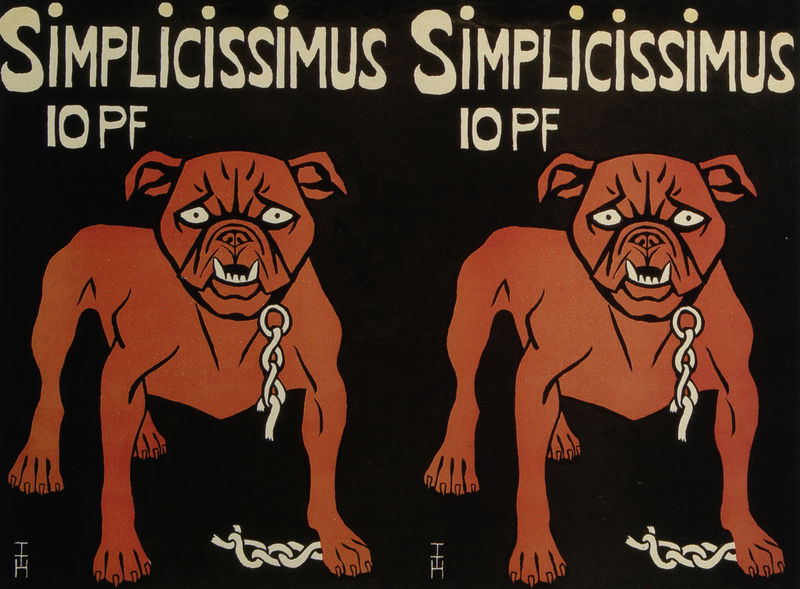
Titel: Plakat für den "Simplicissimus": Bulldogge
Künstler: Thomas Theodor Heine
Standort: München
Institution: Stadtmuseum
Schlagwörter: angriff, dunkel, weiß, gelb, braun, hell, schwarz, blick, hund, hunde, rot, tier, beige, malerei, augen, böse, gesicht, ohren, holzschnitt, schrift, zwei, halsband, kette, jugendstil, kraft, pfoten, name, münchen, parallel, simplicissimus, monogramm, grafisch, titel, zeitschrift, zeitung, buchstaben, bedrohlich, initiale, überschrift, titelblatt, krallen, titelbild, pfote, gebiss, zähne, kiefer, schnauze, zahl, dogge, aggressiv, gefährlich, kampfhund, schnautze, kräftig, angriffslustig, bissig, boxer, bulldogge, doppelt, fletschen, funde, iopf, kettenhund, kosten, linilschnitt, pfennig, preis, schwar, tatzen, thomas mann, zehn pfennig, zerbeissen, zerbrochen